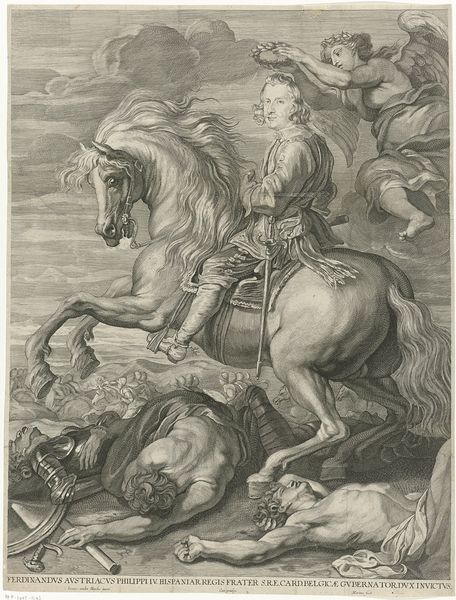
Titel: Portret Ferdinand van Oostenrijk
Künstler: Marinus Robyn van der Goes
Standort: Amsterdam
Institution: Rijksmuseum
Schlagwörter: flügel, himmel, kampf, schwarz, weiss, zeichnung, tod, tot, krone, pferd, reiter, engel, hufe, mähne, schweif, krieg, schlacht, zerstörung, foto, schwert, schwerter, tote, kranz